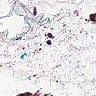
Metastatic tissue present: no